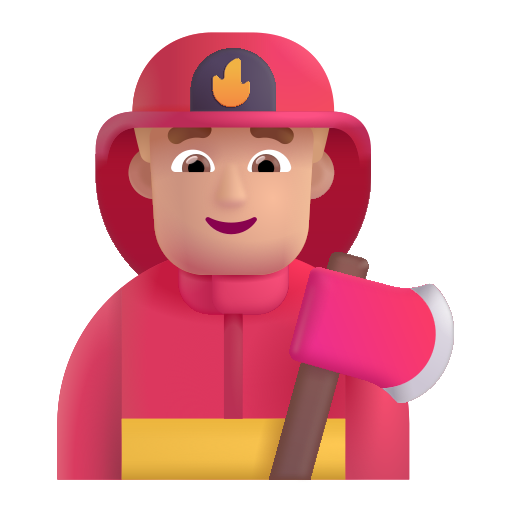
man firefighter color  light